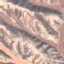
Land use / land cover: HerbaceousVegetation